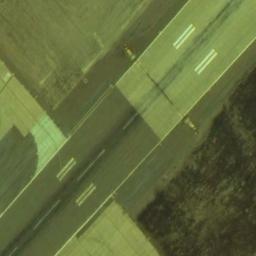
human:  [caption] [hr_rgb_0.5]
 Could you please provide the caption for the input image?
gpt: The runway has several touchdown zone markings .

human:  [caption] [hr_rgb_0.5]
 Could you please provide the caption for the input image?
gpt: The runway is surrounded by grass .

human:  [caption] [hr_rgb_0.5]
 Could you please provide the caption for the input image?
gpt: There is a concrete floor next to the runway  There are white short and thick signs on the runway .

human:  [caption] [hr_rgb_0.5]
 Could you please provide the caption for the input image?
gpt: The runway is on the bare land next to some trees .

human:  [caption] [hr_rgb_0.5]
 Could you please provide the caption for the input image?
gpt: There are some empty land beside the runway .